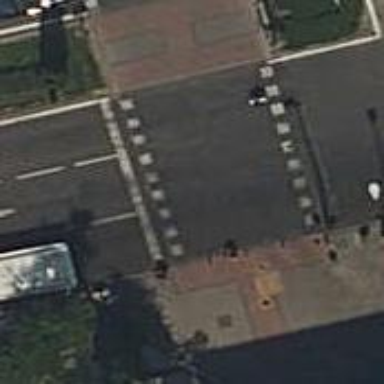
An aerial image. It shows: Crossing with traffic signals.